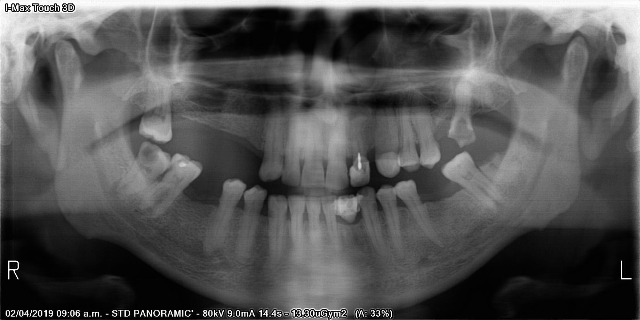
adult